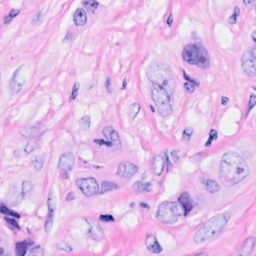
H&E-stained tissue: Breast